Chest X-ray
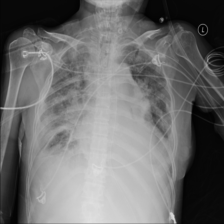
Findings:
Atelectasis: positive
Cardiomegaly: negative
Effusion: negative
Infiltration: positive
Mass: negative
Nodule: negative
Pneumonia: negative
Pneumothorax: negative
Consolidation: positive
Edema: negative
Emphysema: negative
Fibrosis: negative
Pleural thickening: negative
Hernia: negative